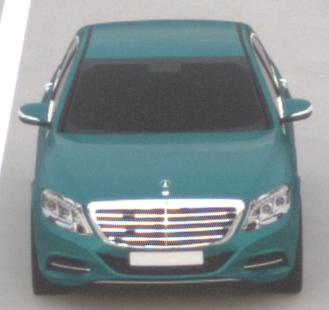
Make: Mercedes-Benz
Model: S 400 HYBRID
Detailed model: S-Class (222) Limousine
Model produced from: 2013/05
Model produced until: 2015/04
Doors: 4
Color: blue
Road condition: dry road
Daytime: sunrise or sunset
Contrast: low contrast